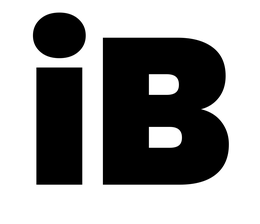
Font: Poppins-Black